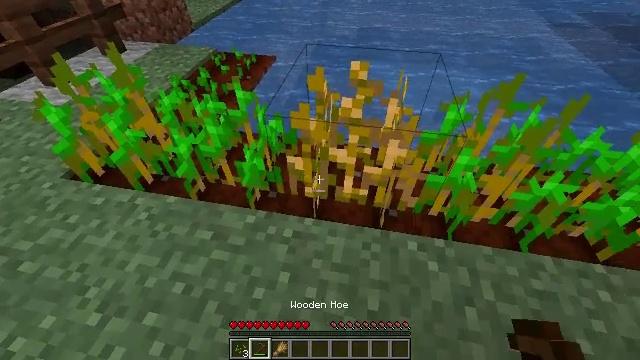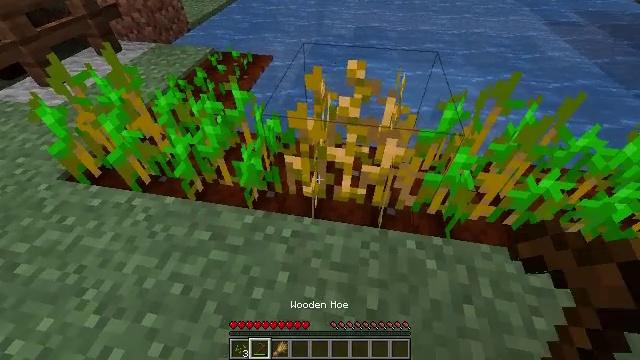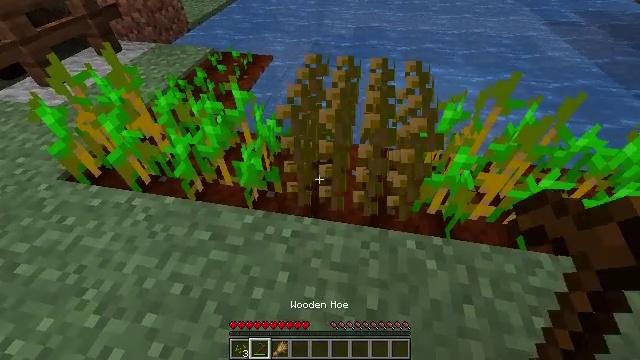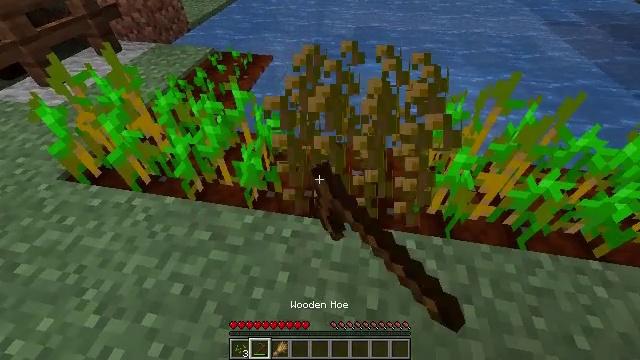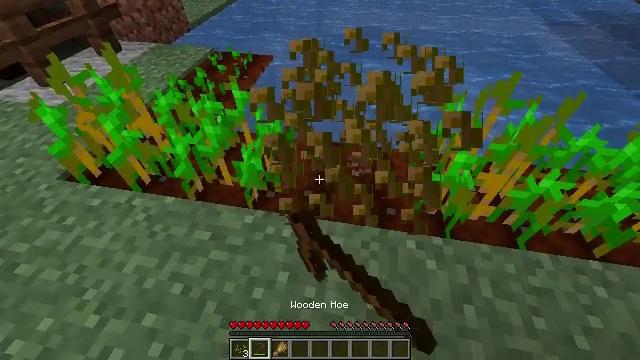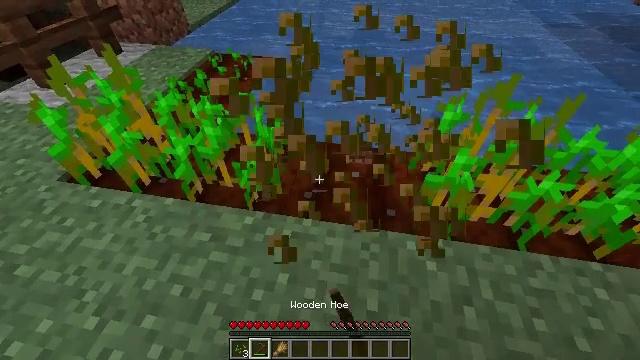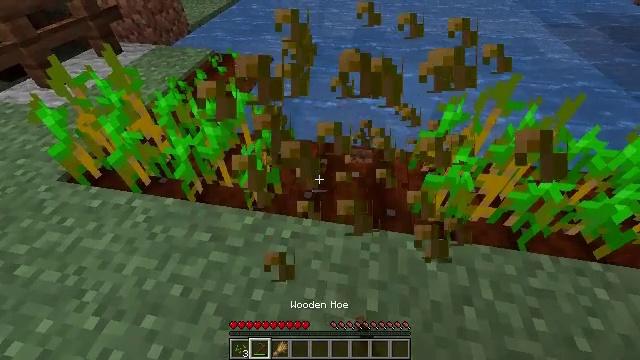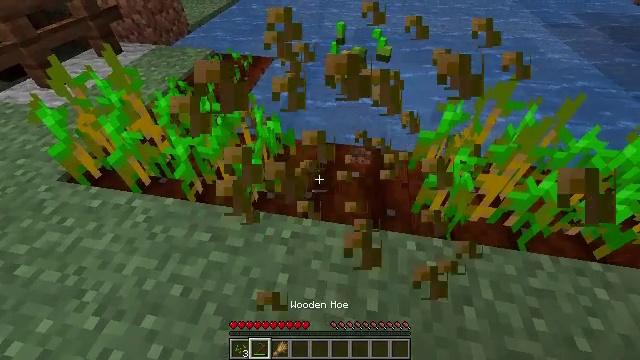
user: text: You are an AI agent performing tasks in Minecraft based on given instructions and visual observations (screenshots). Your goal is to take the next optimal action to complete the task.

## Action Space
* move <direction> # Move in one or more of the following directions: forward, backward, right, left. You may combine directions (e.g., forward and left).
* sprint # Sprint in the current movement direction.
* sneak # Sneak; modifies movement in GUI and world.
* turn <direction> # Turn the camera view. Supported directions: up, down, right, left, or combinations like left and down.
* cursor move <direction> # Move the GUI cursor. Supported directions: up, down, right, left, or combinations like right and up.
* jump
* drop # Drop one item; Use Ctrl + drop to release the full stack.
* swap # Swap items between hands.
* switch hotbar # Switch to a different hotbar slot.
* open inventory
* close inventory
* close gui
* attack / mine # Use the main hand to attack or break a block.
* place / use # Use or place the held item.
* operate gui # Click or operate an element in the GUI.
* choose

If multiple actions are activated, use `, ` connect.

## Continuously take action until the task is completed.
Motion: motion action
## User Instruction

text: Gather wheat by left-clicking on it.
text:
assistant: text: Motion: no_op
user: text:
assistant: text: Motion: attack / mine
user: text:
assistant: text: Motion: attack / mine
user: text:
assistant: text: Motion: attack / mine
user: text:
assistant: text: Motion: no_op
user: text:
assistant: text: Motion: no_op
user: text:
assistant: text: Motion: no_op
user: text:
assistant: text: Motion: no_op